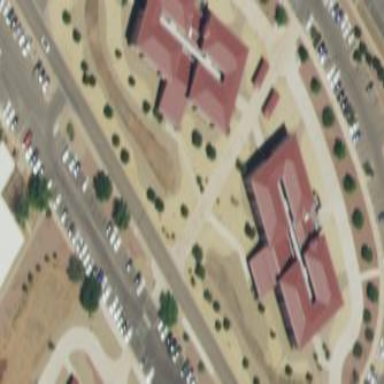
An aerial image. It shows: Dormitory building.